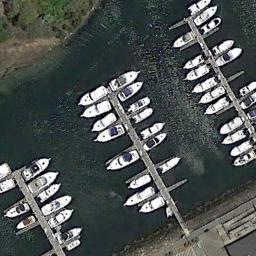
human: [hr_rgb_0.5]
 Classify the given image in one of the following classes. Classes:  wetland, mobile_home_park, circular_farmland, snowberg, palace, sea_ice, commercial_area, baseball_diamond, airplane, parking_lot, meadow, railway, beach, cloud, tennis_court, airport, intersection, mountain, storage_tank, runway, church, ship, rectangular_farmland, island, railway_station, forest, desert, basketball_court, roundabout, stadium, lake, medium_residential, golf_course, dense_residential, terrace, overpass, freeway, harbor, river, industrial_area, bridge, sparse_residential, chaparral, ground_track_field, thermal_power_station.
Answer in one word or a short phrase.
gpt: harbor